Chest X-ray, AP view. Patient: 53 years old, sex F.
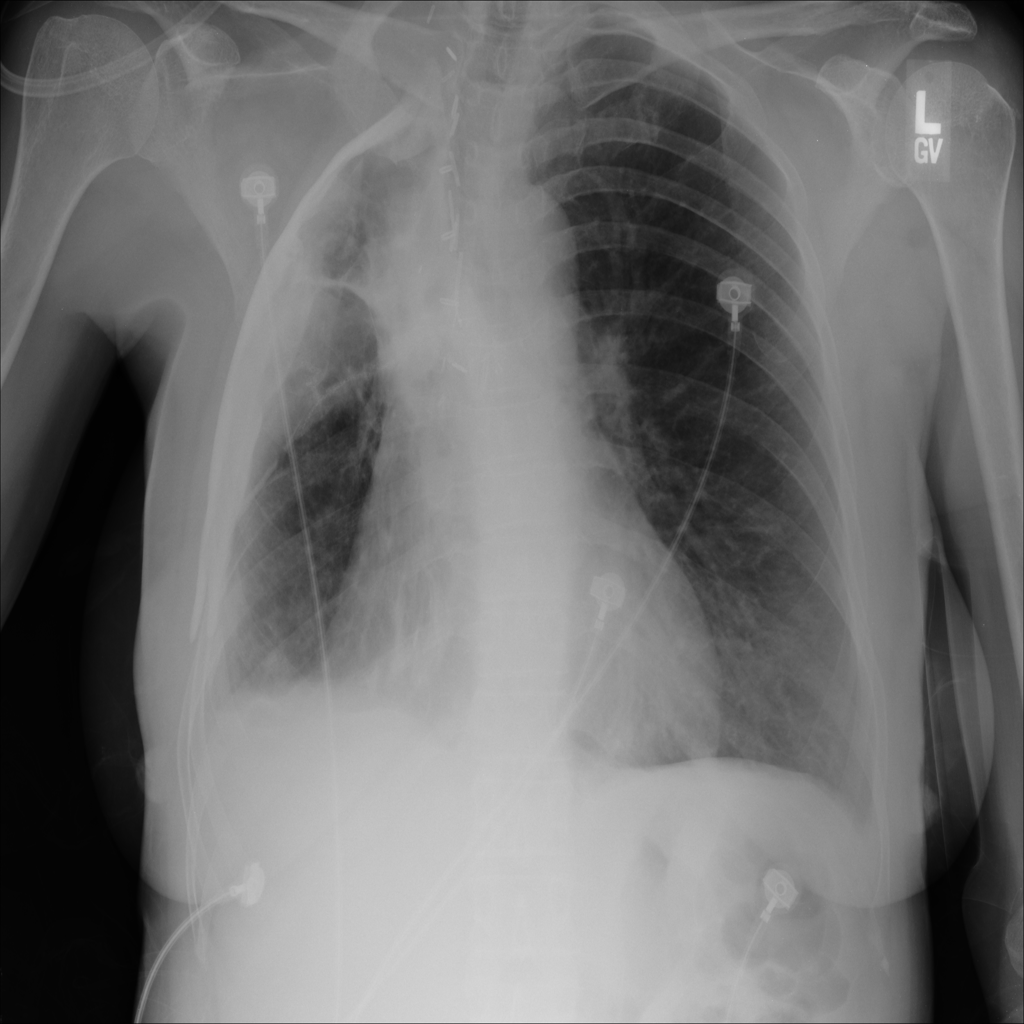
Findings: Effusion, Pleural_Thickening